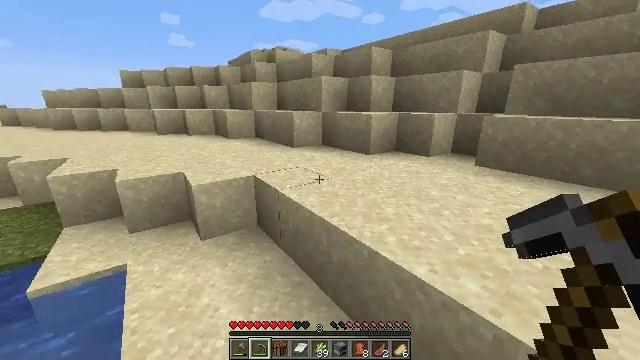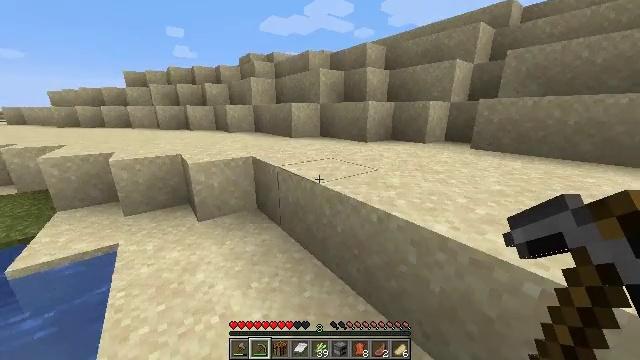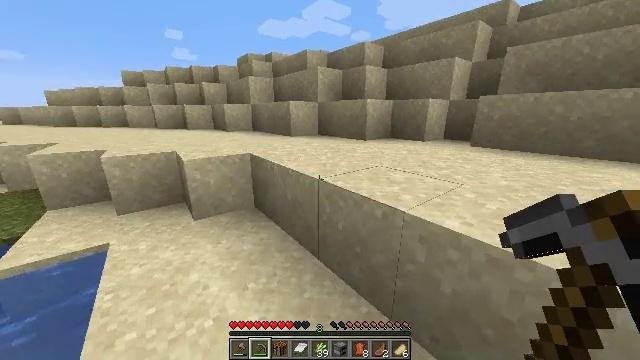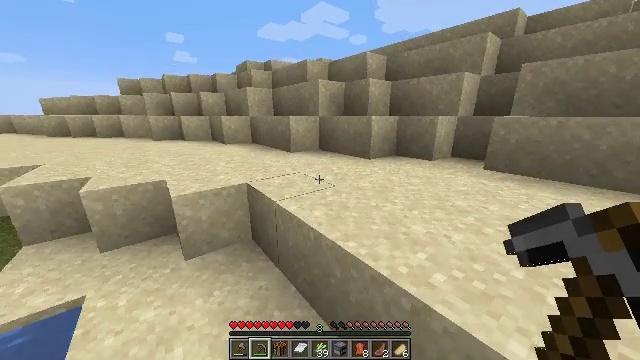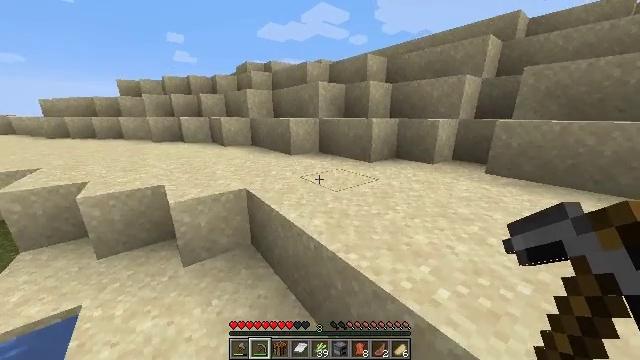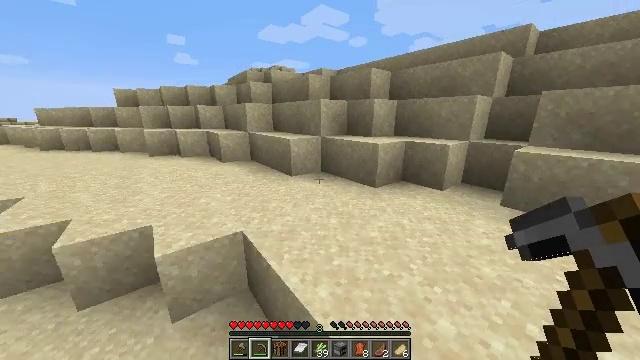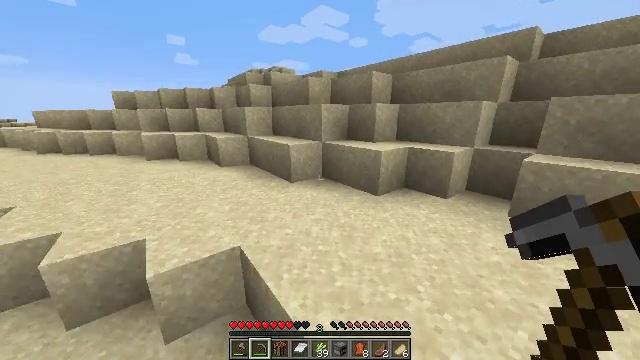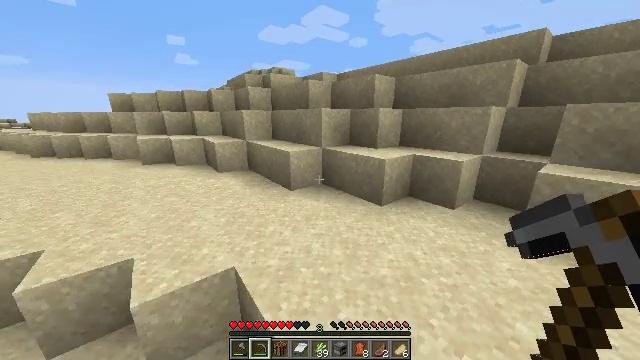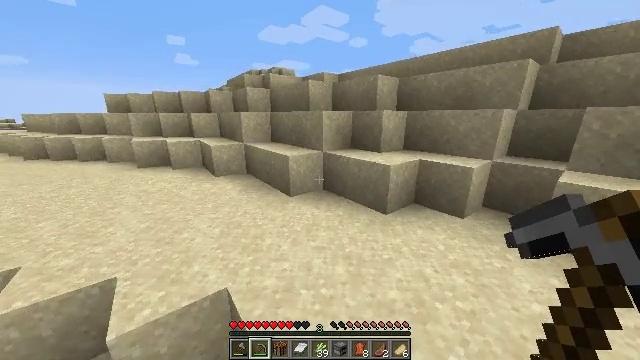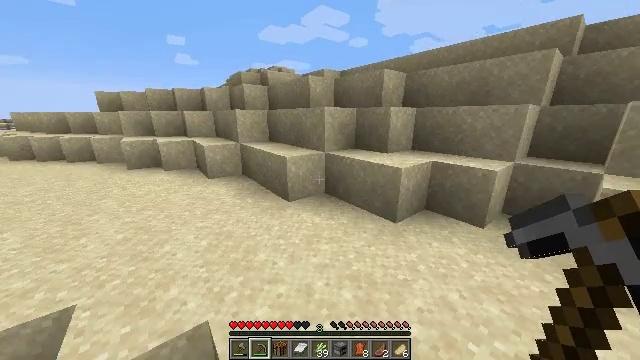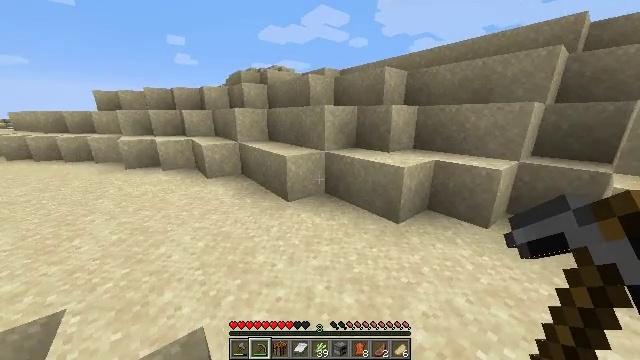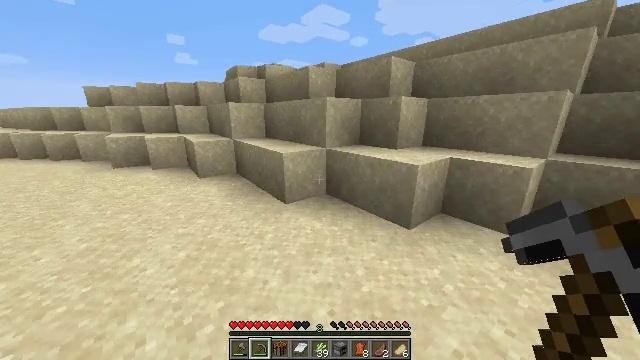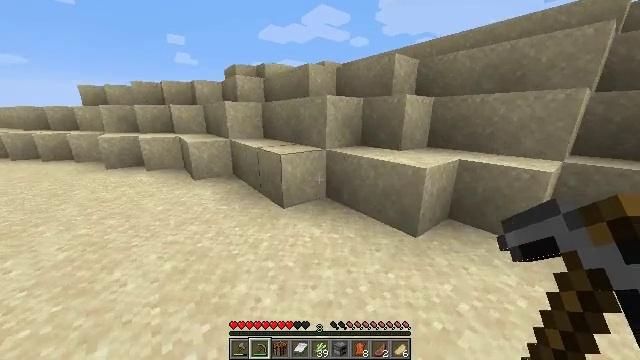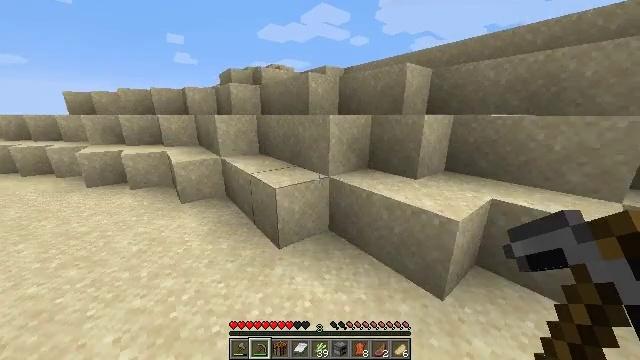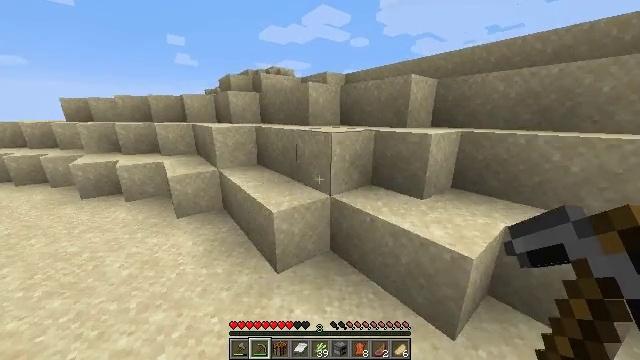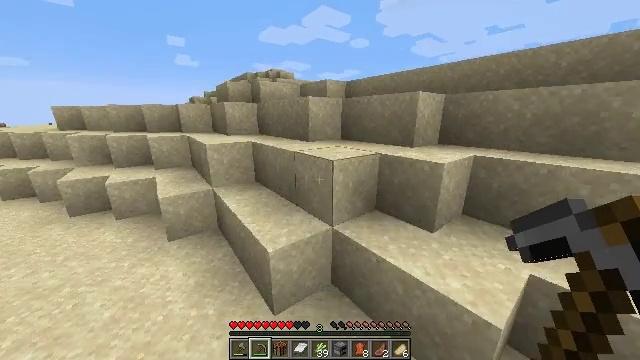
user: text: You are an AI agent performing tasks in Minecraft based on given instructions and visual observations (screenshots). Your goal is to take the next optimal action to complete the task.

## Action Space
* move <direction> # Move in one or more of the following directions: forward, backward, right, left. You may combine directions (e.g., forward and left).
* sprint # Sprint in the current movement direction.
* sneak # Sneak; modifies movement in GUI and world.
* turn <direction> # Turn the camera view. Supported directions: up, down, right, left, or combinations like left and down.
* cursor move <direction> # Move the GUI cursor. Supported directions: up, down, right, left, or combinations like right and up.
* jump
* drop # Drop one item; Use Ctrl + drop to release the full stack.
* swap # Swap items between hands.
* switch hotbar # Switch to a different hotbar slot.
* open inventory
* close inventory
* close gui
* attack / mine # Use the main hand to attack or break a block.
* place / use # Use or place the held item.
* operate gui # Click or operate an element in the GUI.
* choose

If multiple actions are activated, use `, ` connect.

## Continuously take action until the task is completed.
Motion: motion action
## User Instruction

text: Mine the dead bush in the desert.
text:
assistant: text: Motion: move forward, sprint, turn right, jump
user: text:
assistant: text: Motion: move forward, sprint, jump
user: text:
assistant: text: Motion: move forward, sprint, jump
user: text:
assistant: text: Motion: move forward, sprint, jump
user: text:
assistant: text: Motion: move forward, sprint, jump
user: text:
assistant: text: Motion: move forward, sprint, jump
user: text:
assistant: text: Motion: move forward, sprint, jump
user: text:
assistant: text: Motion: move forward, sprint, jump
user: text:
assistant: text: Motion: move forward, sprint, jump
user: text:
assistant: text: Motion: move forward, sprint, jump
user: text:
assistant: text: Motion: move forward, sprint, jump
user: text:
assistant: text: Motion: move forward, sprint, jump
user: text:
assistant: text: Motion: move forward, sprint, jump
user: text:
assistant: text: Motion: move forward, sprint, jump
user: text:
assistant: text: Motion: move forward, sprint, jump
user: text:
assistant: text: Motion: move forward, sprint, jump
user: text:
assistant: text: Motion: move forward, sprint, jump
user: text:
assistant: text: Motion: move forward, sprint, jump
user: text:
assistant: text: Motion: move forward, sprint, turn left, jump
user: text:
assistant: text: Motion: move forward, sprint, turn left, jump
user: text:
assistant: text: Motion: move forward, sprint, turn left, jump
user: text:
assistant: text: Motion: move forward, sprint, jump
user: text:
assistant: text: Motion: move forward, sprint, jump
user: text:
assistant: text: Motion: move forward and move left, sprint, jump
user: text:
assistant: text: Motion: move forward and move left, sprint, jump
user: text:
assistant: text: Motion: move forward and move left, sprint, turn right, jump
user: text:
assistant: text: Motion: move forward and move left, sprint, turn right, jump
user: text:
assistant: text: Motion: move forward and move left, sprint, turn right, jump
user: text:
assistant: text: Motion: move forward, sprint, turn right, jump
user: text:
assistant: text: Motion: move forward, sprint, turn right, jump